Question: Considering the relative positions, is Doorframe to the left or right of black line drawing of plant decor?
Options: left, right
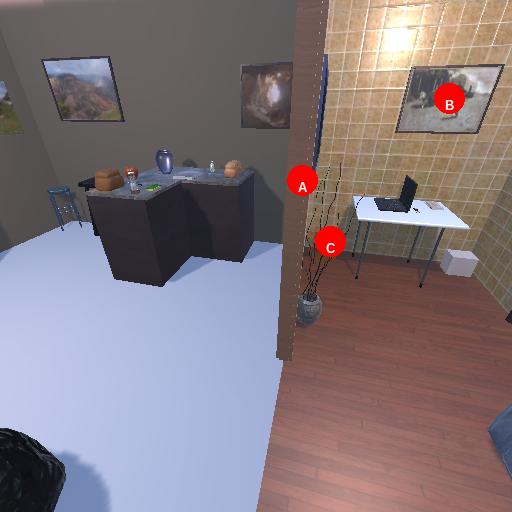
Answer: left